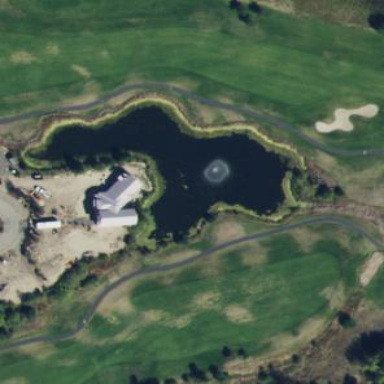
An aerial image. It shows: Water hazard in golf course. The hazard is natural water feature.